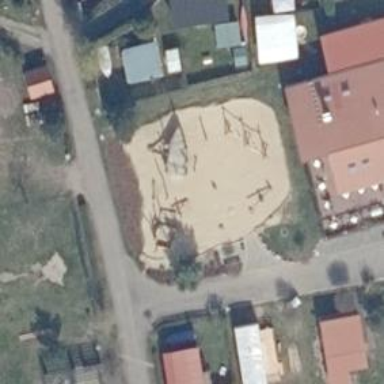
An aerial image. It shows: Playground with various play structures.